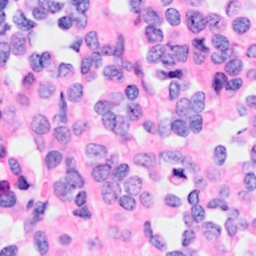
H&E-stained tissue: Breast